Question: I am trying to add icons to commands in tkinter menu bar. I used this code to add images:
'''
file_menu.add_command(label="Create new project", image=icons["new"], command=new_project)
'''
but it resulted in this:

How do I show both an image and a label?
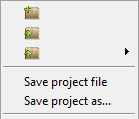
Answer: The menu or any label takes in an argument called 'compound'
'''
file_menu.add_command(label="Create new project", image=icons["new"],compound = LEFT, command=new_project)
'''
here 'LEFT' is from 'tkinter' package and is for alignment. It is used to indicate as to which side the image has to be placed.
NOTE: If you have used 'import tkinter' then you will have to write 'compound = tkinter.LEFT'